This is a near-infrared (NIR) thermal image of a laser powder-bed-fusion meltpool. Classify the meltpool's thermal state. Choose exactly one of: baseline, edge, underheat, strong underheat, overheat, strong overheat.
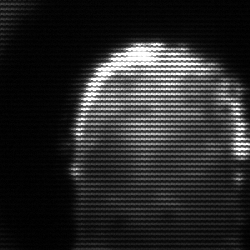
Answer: baseline